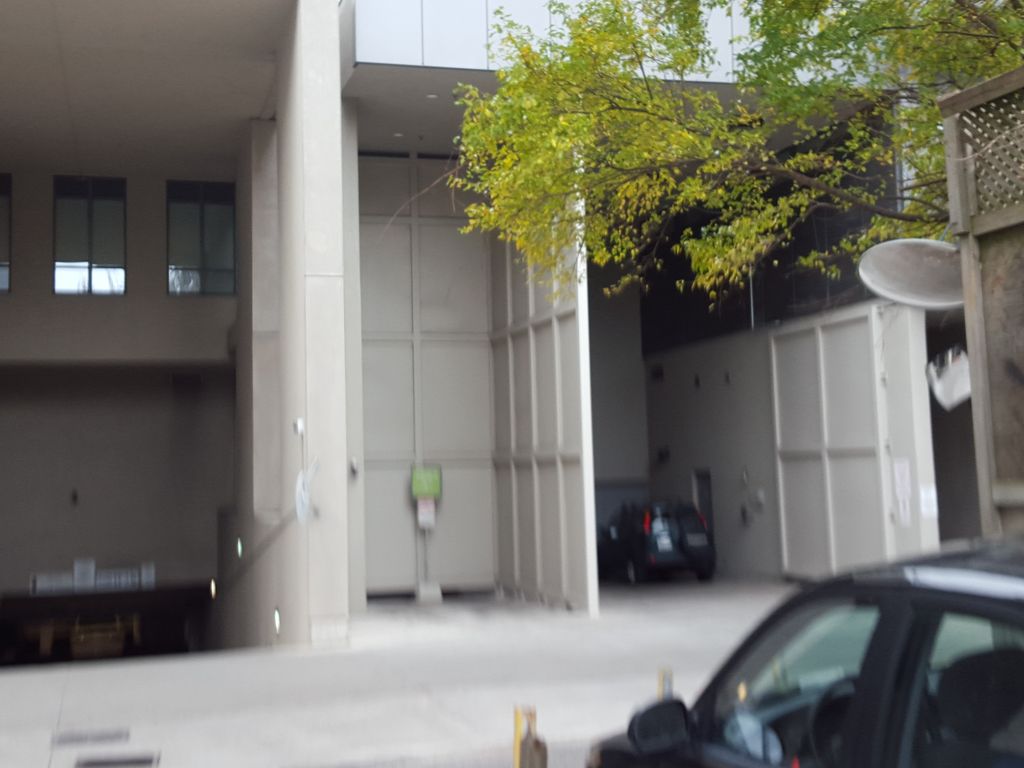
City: toronto